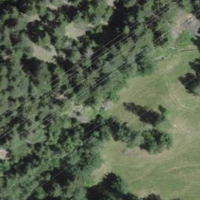
EUNIS habitat code: 24
Species observed at this site:
Cephalanthera longifolia